Question: Suppose I have two plots, side by side, with the same y-axis, generated by the following R code:
'''
df <- data.frame(x=c(5,2,7,3), y=c(11,3,5,6), facet=c(1,1,2,2))
ggplot(df, aes(x, y)) + facet_grid(~facet) + geom_point()
'''

Is it possible to write the y axis text (e.g., 10.0, 7.5, 5.0) in the middle, between the two plots? (Preferentially the text should be centered.)
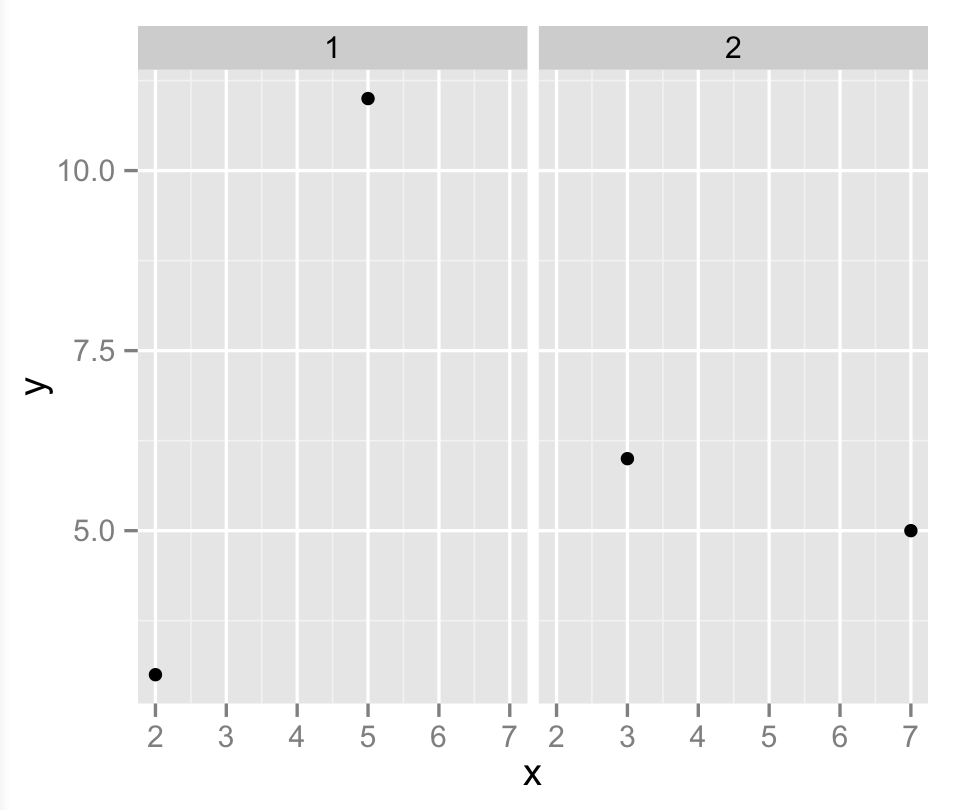
Answer: Here is a way (well almost) using Baptiste's answer from this SO post <URL>. Not quite in the middle but its close
'''
library(ggplot2)
library(gtable)
# your data
df <- data.frame(x=c(5,2,7,3), y=c(11,3,5,6), facet=c(1,1,2,2))
# First plot (a bit of extra space between facets)
p <- ggplot(df, aes(x, y)) + facet_grid(~facet) +
geom_point() +
theme(panel.margin = unit(1, "lines"),
axis.text.y = element_text( hjust=0))
# get y-axis labels
g <- ggplotGrob(p)
axis <- gtable_filter(g, "axis-l")[["grobs"]][[1]][["children"]][["axis"]][,1]
# remove axis
g[["grobs"]][[4]][["children"]][["axis"]] <- NULL
# build plot & add axis to LHS of left facet
panels <- subset(g$layout, name == "panel")
g <- gtable_add_grob(g, grobs=axis, t = unique(panels$t), l=tail(panels$l, -1)-1)
grid.newpage()
grid.draw(g)
'''